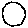
Label: circle